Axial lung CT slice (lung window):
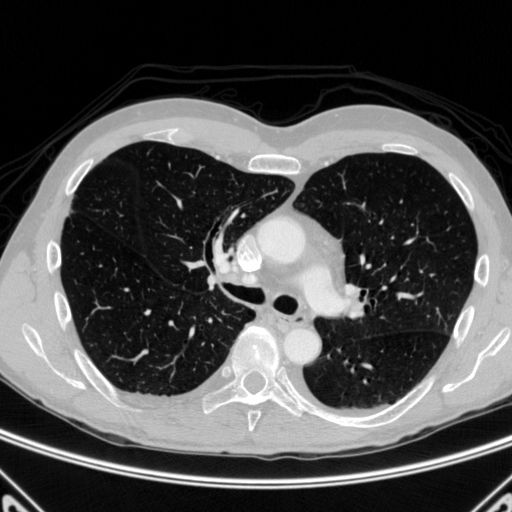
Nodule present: no